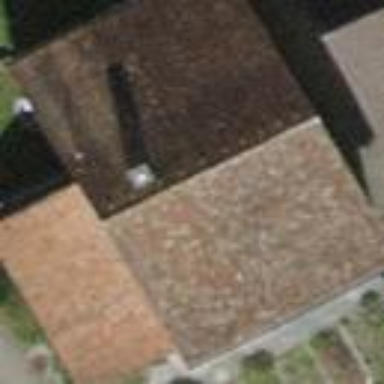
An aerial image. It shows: Building with tiled roof.